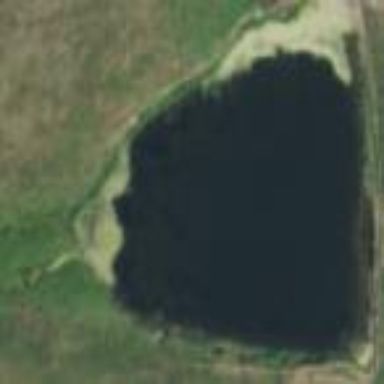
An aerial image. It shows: Reservoir of natural water.